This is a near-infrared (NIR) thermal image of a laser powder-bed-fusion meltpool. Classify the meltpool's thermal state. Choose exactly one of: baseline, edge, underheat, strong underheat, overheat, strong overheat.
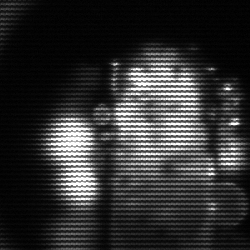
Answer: strong underheat